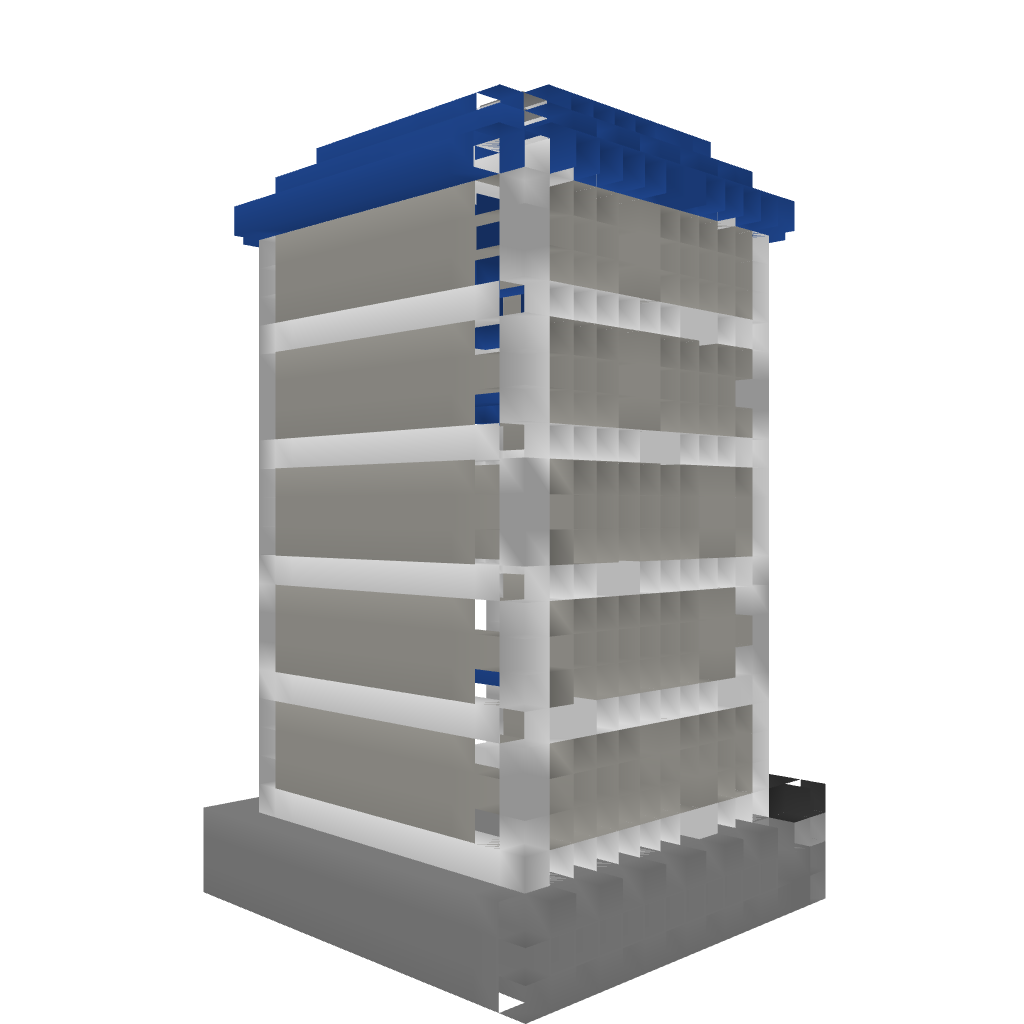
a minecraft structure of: Obi's Pokemart